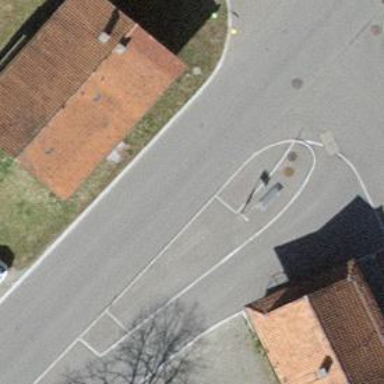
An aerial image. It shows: Bus stop equipped with public transport stop position.